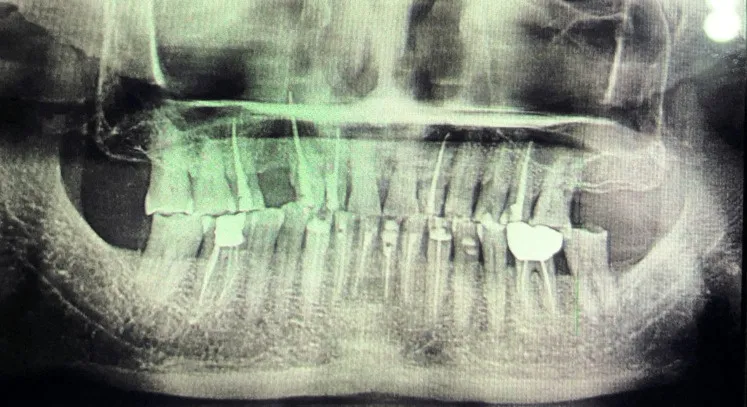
Panoramic radiograph showing the requirement of root canal treatment.
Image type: radiology (x_ray)